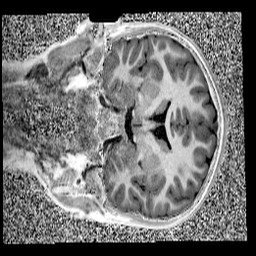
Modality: UNIT1
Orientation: coronal
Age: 10
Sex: male
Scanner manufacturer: siemens
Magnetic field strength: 3 T
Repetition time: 4 s
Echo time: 0.00299 s